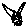
Label: cat